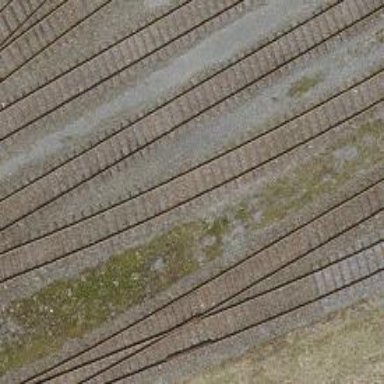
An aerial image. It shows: Railway yard with one track.